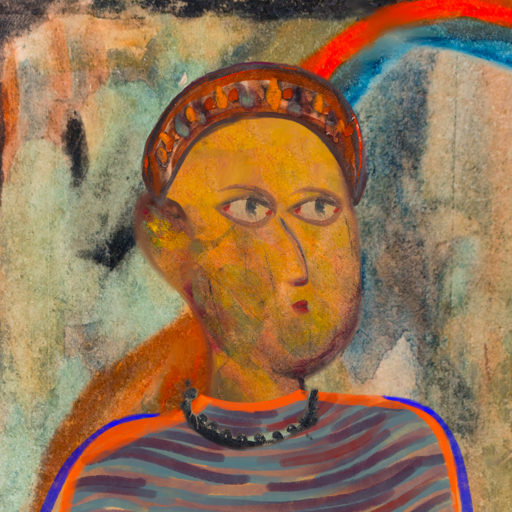
Background: Childish, Head And Neck Side: Gypsy_Mother, Face Side: GypsyMother, Bust: Experience, Hair Side: Blank, Head Accessory: Hypocrite, Second Necklace: Blank, Necklace: Childish, Baby: Blank